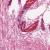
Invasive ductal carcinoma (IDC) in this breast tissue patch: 0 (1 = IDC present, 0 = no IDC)